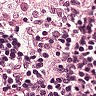
Metastatic tissue present: no